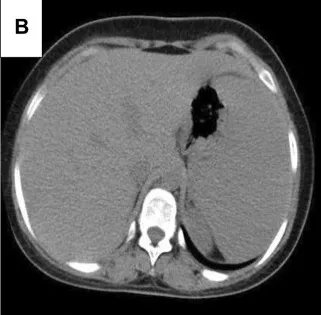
(B) The axial abdominal CT image of the patient.
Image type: radiology (ct)